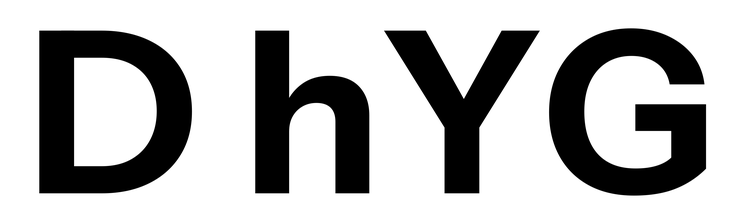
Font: InstrumentSans_Bold